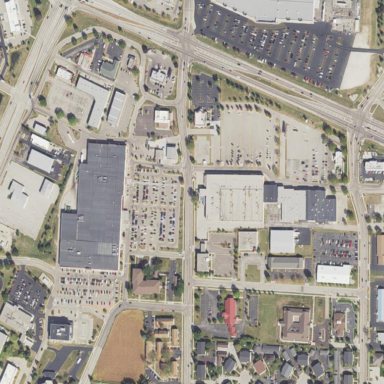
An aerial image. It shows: Retail area.